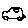
Label: car